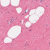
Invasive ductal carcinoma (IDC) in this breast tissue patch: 0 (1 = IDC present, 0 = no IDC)